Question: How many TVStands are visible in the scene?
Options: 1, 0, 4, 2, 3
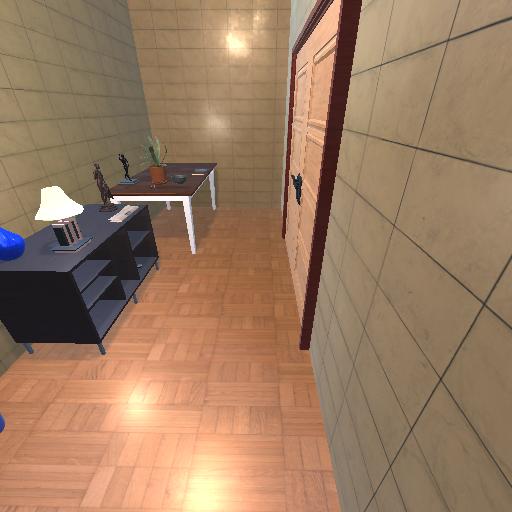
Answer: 1